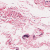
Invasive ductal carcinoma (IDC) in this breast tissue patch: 0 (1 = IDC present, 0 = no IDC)